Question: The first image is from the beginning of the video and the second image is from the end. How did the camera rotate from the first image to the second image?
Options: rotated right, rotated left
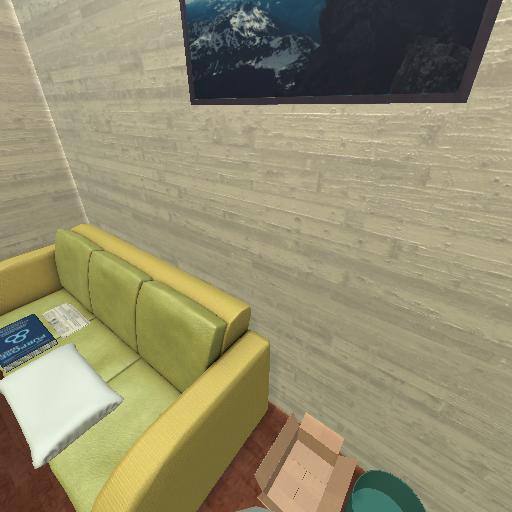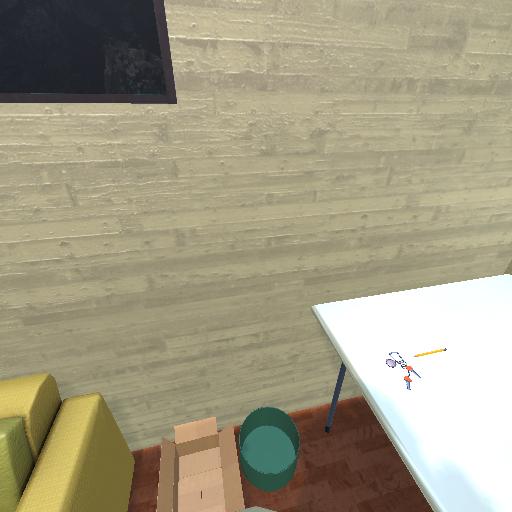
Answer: rotated right